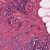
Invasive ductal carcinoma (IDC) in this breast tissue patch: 1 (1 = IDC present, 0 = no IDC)